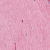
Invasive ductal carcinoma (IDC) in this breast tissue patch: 0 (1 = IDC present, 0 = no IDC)